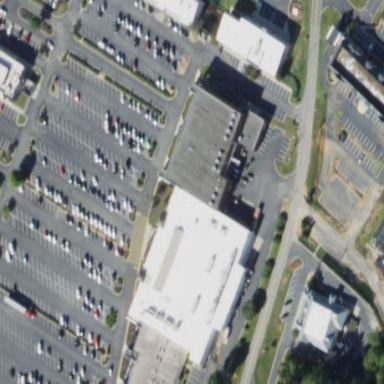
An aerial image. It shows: Retail building.